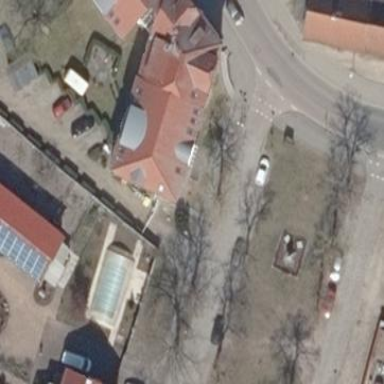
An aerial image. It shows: House with hipped roof.